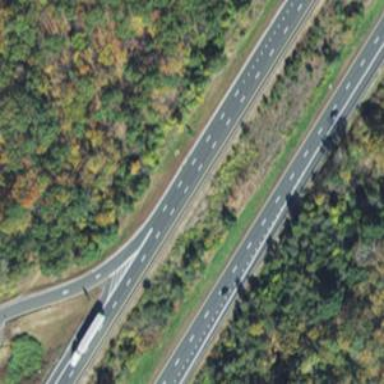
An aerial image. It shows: Motorway junction.